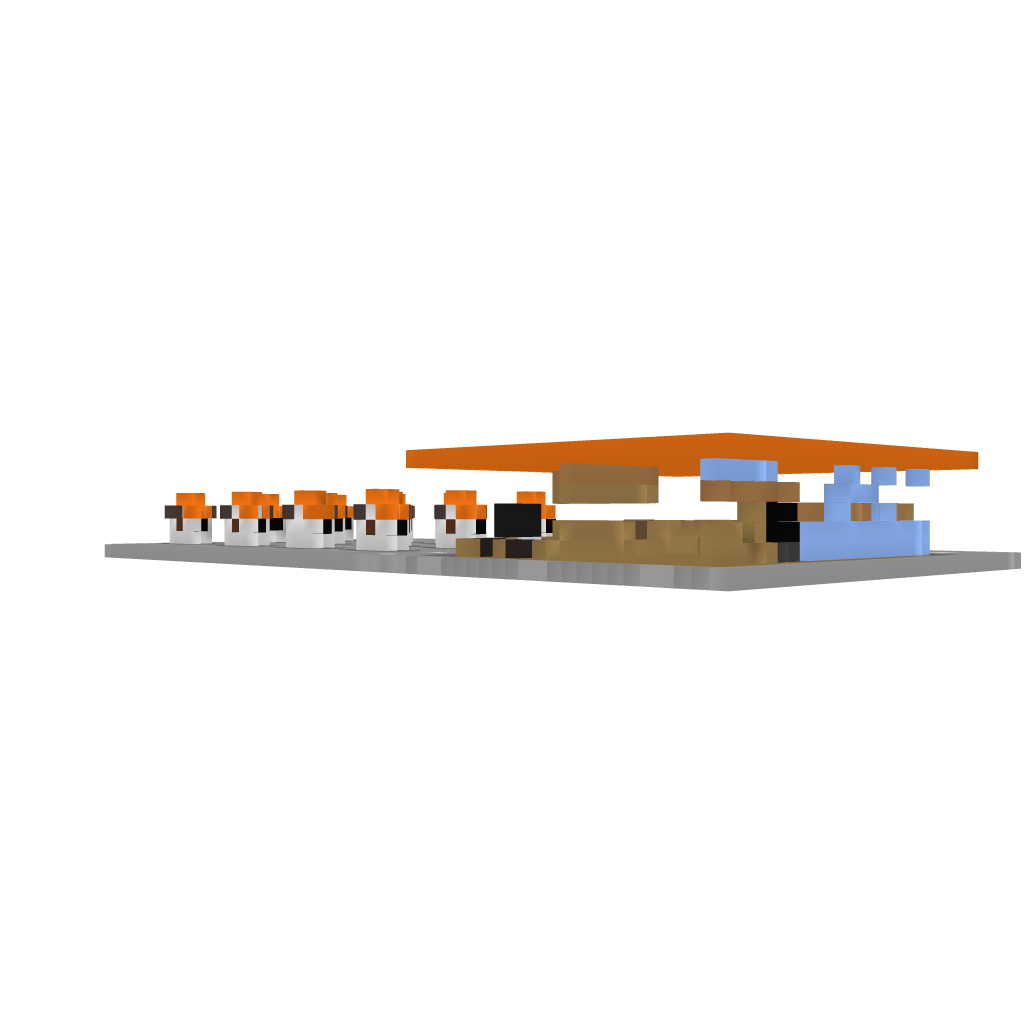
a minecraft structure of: GasStation